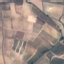
Label: PermanentCrop